Interaction volume radius: 5 \u00c5
Interaction volume height: 35 \u00c5
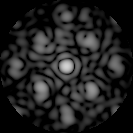
Disorder parameter: 0.4128